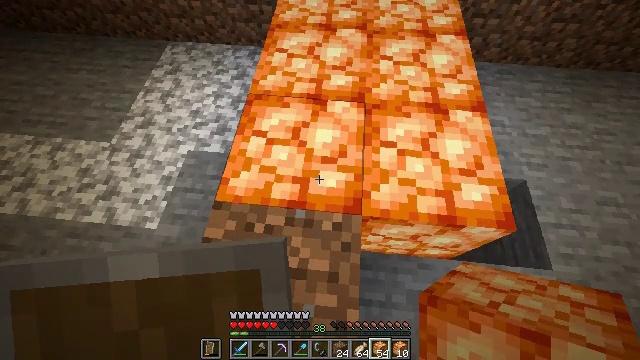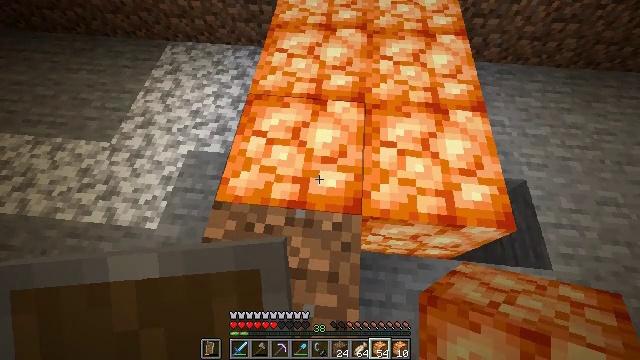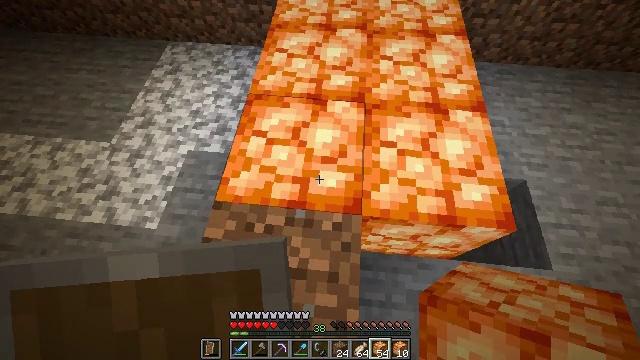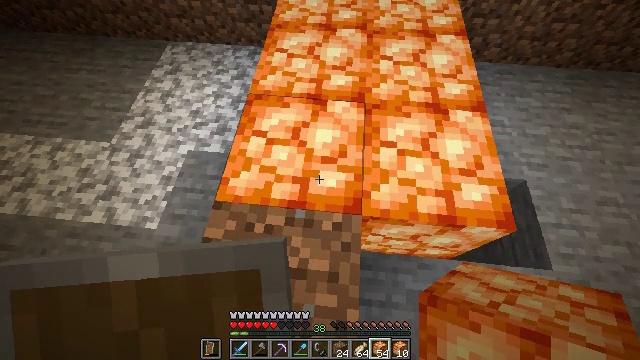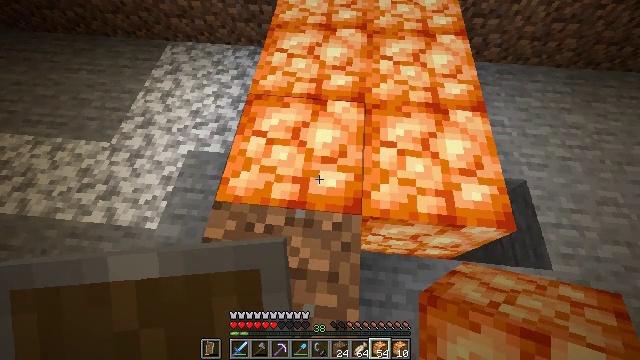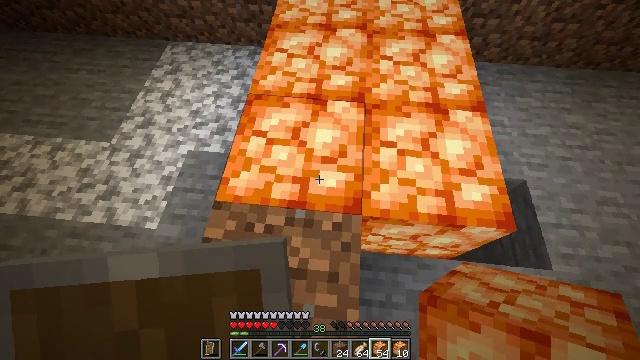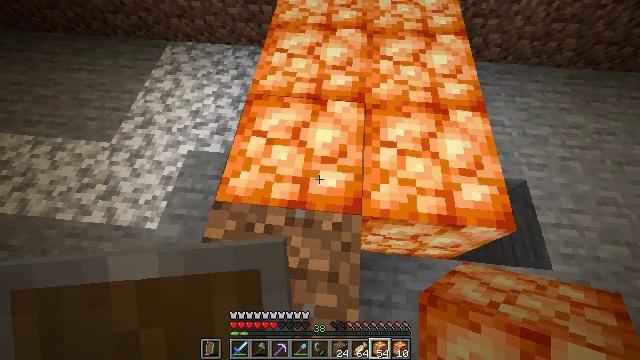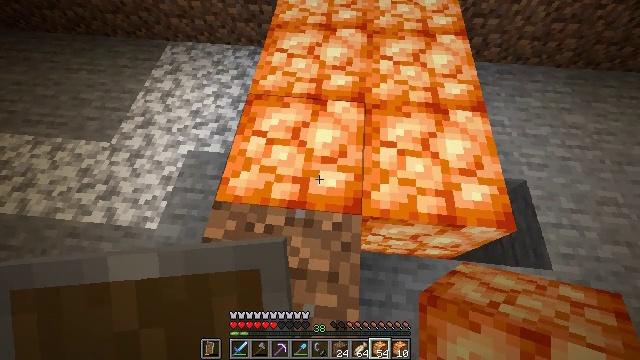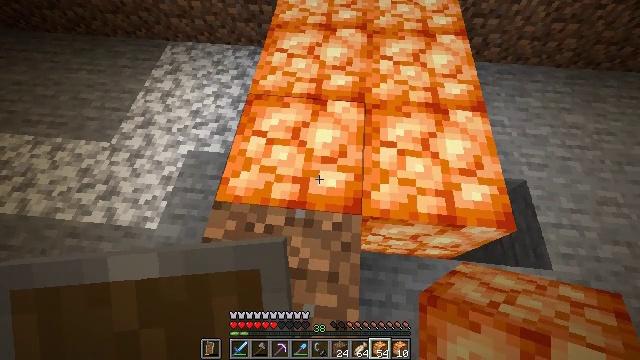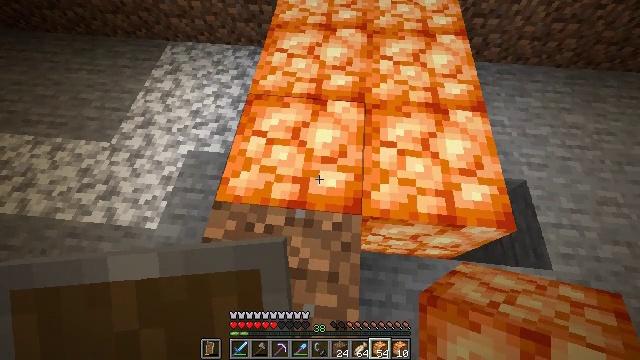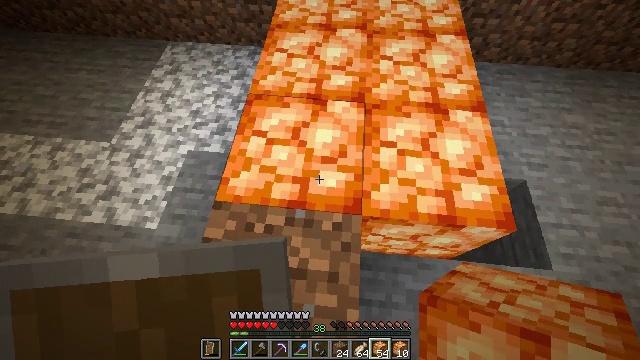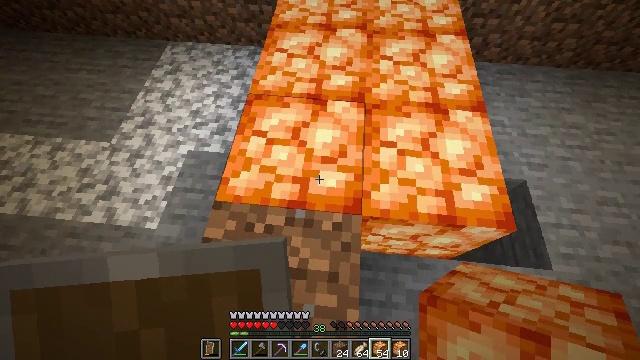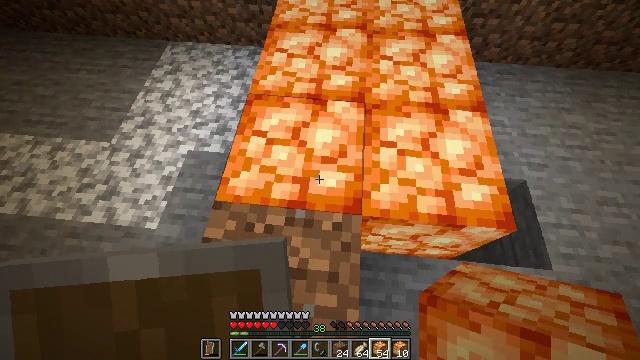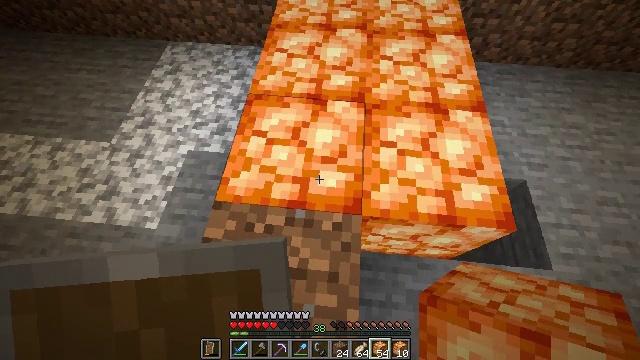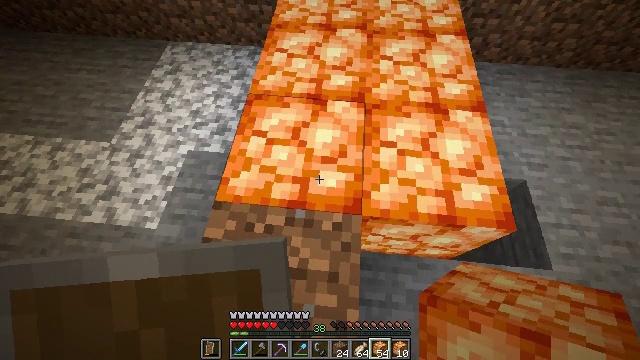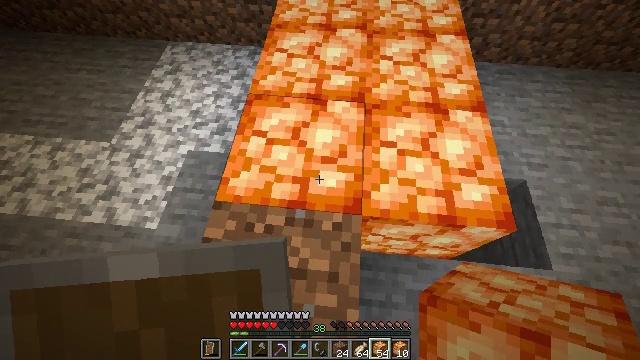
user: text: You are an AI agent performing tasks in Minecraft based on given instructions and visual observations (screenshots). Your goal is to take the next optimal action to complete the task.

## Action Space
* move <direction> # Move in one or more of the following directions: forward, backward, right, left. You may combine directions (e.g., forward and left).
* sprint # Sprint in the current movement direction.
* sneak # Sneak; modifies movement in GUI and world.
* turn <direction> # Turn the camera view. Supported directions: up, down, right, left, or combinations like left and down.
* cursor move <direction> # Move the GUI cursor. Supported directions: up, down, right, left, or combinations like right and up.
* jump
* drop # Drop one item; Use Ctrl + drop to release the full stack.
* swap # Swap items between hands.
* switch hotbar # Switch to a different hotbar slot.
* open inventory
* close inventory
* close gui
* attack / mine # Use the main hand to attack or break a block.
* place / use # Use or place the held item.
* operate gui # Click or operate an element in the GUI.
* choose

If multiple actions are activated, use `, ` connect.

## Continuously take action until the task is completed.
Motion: motion action
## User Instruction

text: Break the glowing shroomlight.
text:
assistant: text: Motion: no_op
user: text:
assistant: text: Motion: no_op
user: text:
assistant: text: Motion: no_op
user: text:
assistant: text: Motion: no_op
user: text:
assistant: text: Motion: no_op
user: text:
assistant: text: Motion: no_op
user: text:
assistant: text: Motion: no_op
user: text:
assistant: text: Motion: no_op
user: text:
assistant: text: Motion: no_op
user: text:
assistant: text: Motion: no_op
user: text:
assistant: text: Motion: no_op
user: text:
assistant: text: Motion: no_op
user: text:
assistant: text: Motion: no_op
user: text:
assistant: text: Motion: no_op
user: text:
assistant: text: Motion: no_op
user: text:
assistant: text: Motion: no_op
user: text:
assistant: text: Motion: no_op
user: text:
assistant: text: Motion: no_op
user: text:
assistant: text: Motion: no_op
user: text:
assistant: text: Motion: no_op
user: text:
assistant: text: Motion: no_op
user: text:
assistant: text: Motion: no_op
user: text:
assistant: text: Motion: no_op
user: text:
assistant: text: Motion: no_op
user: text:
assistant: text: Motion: no_op
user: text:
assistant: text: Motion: no_op
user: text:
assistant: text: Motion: no_op
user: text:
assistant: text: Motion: no_op
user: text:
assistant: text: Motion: no_op
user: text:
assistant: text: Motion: no_op